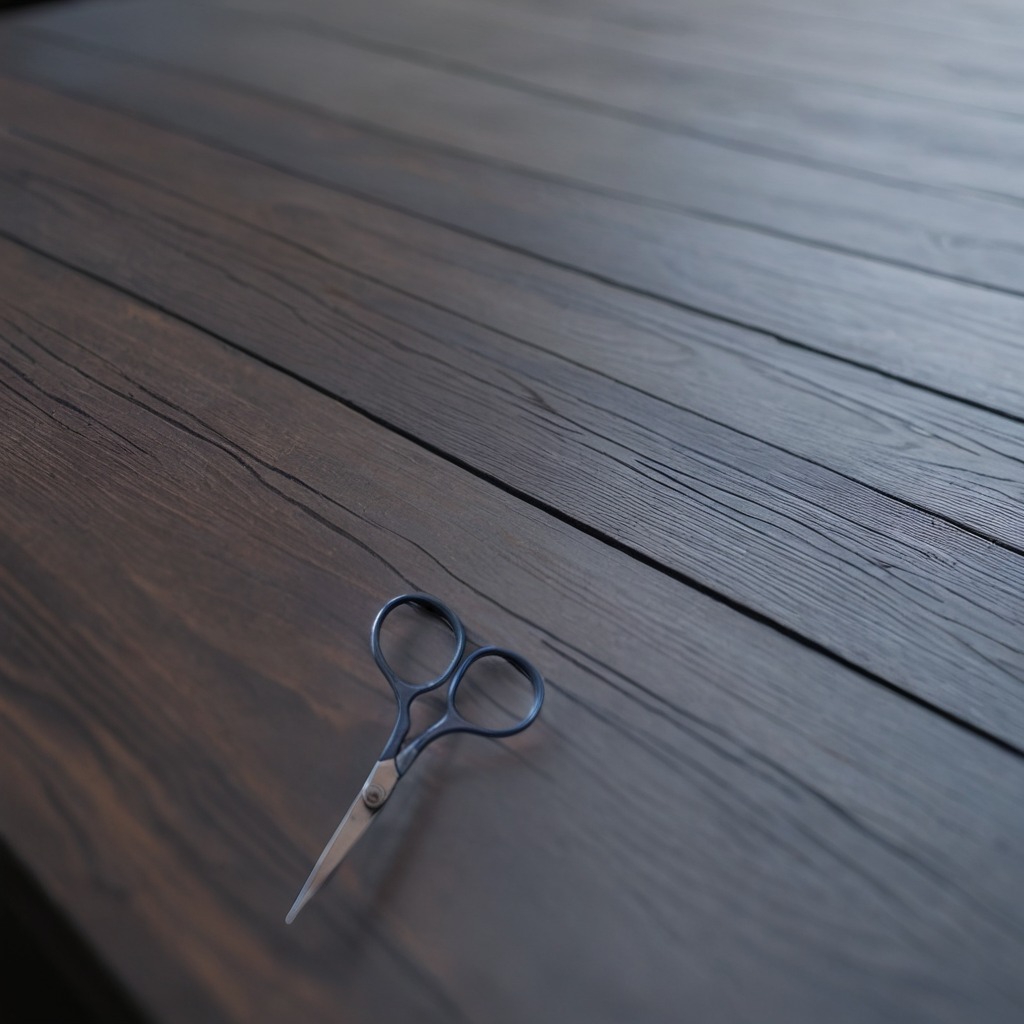
A scissor is lying on a table with faint burn marks in a small garage at twilight.